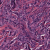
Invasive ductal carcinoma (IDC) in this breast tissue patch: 1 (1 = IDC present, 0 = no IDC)